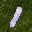
Label: 1